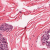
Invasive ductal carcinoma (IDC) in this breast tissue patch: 0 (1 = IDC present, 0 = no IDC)